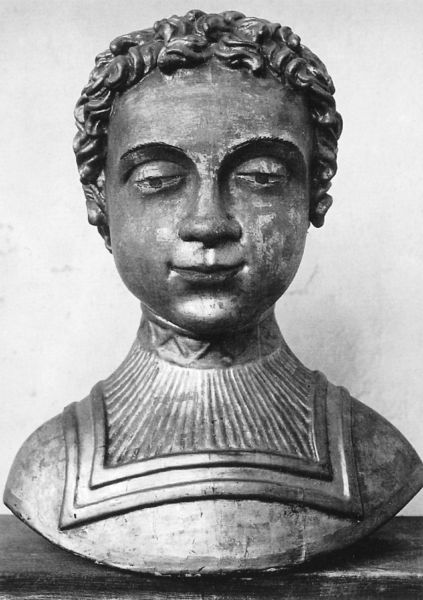
Titel: Kinderbüste aus dem Hochaltarretabel
Künstler: Henrick van Holt
Institution: Xanten, St.Viktor
Schlagwörter: mann, weiß, dreieck, frau, grau, haar, hintergrund, holz, kleid, mund, nase, schwarz, stirn, blick, augen, falten, gesicht, kragen, stein, hals, portrait, porträt, schauen, gewand, haare, augenbrauen, kinn, lippen, locken, schultern, hase, skulptur, lächeln, wangen, brauen, büste, glanz, metall, bronze, junge, lider, foto, unten, knabe, geschnitzt, aufsatz